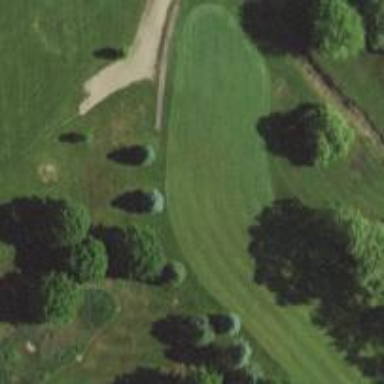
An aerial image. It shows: Golf hole.